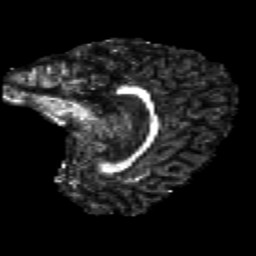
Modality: FA
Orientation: sagittal
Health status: healthy
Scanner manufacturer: philips
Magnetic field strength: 3 T
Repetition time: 9.75 s
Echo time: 0.092 s